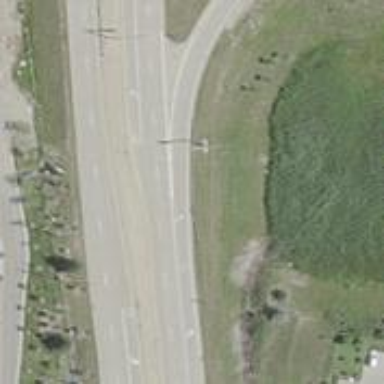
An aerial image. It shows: Secondary road.